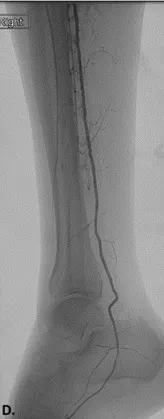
Intra-operative angiography following persistent sciatic artery (PSA) aneurysm embolization and femoropopliteal bypass. D) Completion angiography demonstrating single vessel runoff via a patent right posterior tibial artery.
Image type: radiology (x_ray)